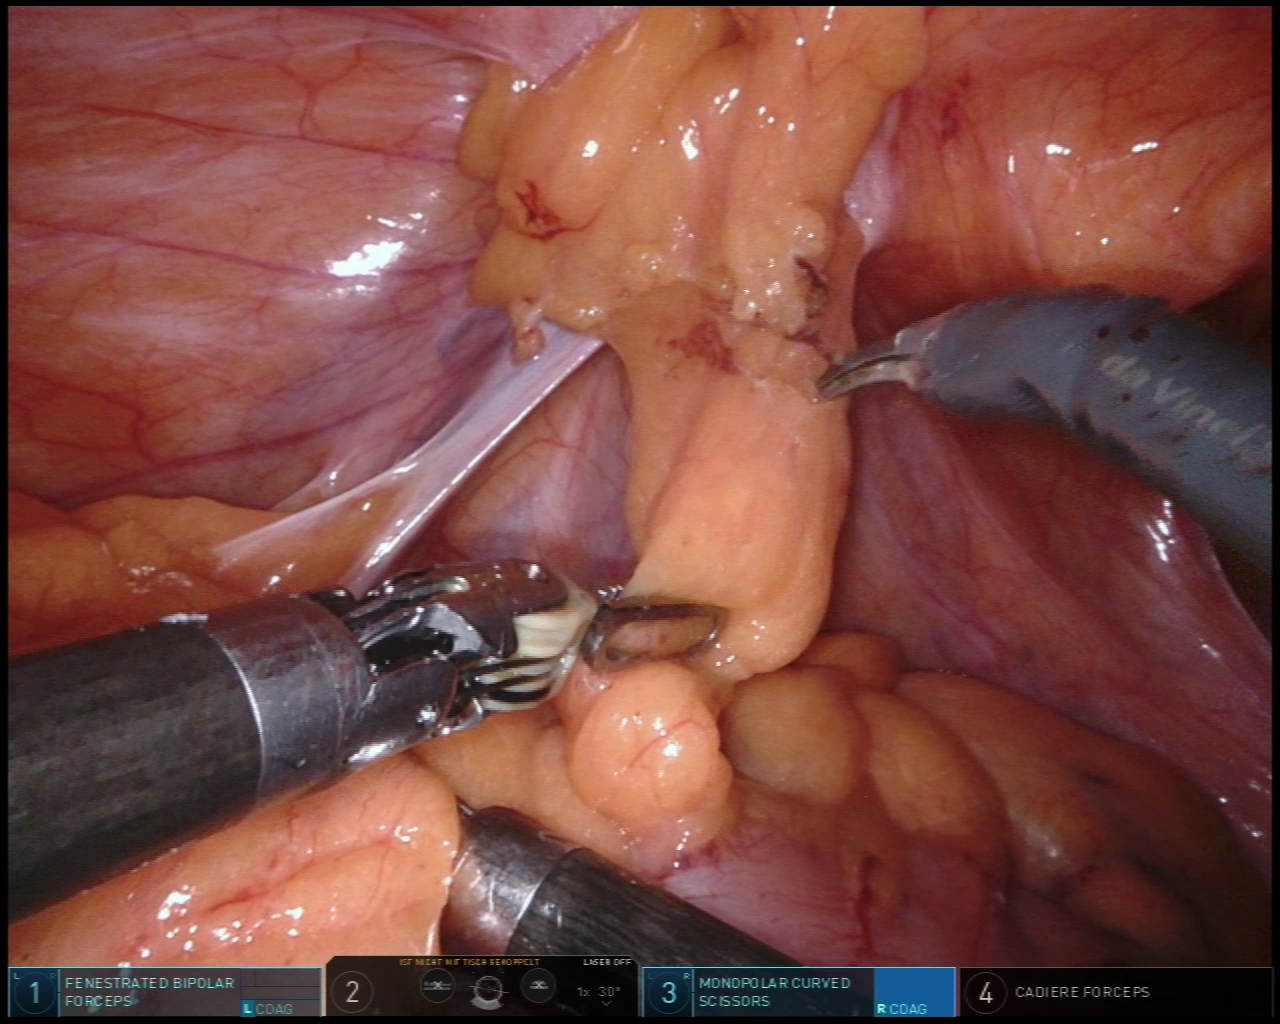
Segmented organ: abdominal_wall
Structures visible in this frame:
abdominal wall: yes
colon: yes
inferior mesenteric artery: no
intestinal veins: no
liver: no
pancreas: no
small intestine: no
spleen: no
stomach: no
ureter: no
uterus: no
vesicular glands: no